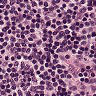
Metastatic tissue present: no